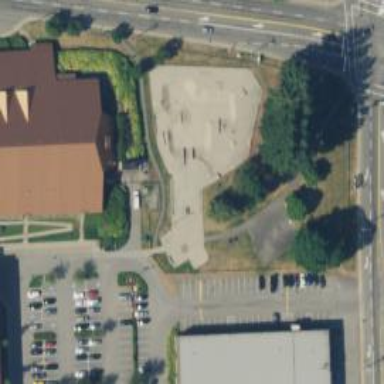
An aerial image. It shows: Concrete pitch for leisure land activities.